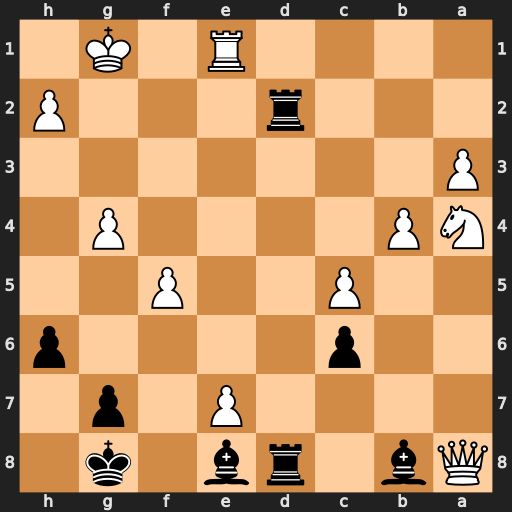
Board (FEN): Qb1rb1k1/4P1p1/2p4p/2P2P2/NP4P1/P7/3r3P/4R1K1
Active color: b
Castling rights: -
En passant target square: -
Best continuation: Bxh2+ Kh1 Rxa8